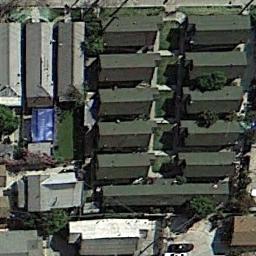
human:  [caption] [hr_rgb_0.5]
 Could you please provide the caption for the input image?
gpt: The color of the residence is mostly white .

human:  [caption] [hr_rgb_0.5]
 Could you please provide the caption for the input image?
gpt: There are many roads and neatly arranged houses and trees and large lawns in densely populated areas .

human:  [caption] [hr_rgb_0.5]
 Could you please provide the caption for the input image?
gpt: The dense residential is next to some trees .

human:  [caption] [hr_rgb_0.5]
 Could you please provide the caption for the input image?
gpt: A dense residential area has lots of houses of the same style .

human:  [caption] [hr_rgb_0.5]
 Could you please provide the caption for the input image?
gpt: There are green and gray buildings on dense residential area .